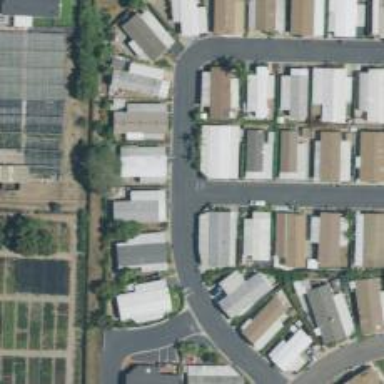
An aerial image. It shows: Living street.